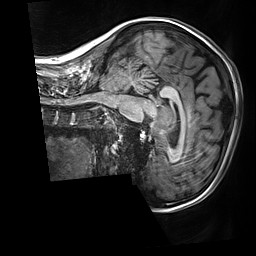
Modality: T1w
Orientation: sagittal
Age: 26
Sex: female
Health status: healthy
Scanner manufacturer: siemens
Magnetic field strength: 3 T
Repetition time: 2.5 s
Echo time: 0.00299 s